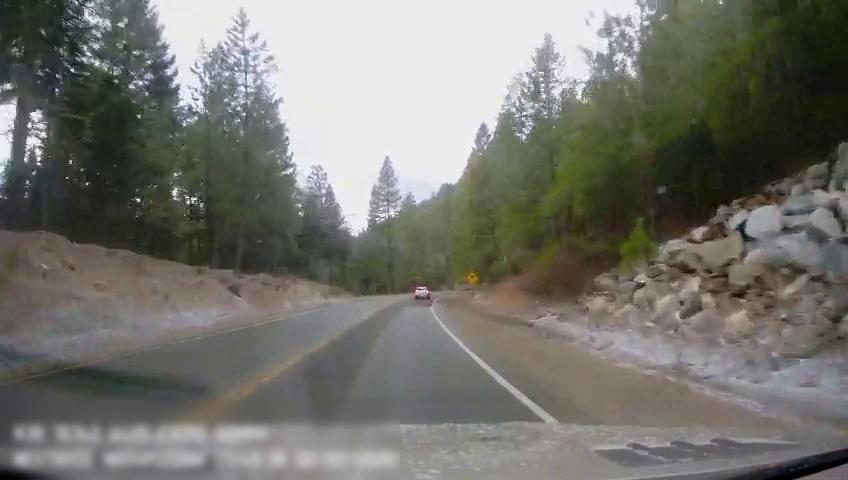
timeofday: Day
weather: Sunny
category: Drivable Space
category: Vehicles | SUV
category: Lanes | Alternate Lane
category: Lanes | Current Lane
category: Lanes | Opposite Lane
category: Lanes | Opposite Lane
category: Traffic | Signs